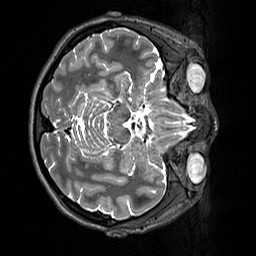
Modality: T2w
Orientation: axial
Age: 22
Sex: female
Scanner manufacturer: siemens
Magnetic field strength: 3 T
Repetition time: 3.2 s
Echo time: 0.412 s